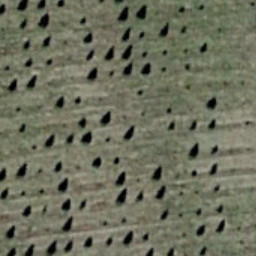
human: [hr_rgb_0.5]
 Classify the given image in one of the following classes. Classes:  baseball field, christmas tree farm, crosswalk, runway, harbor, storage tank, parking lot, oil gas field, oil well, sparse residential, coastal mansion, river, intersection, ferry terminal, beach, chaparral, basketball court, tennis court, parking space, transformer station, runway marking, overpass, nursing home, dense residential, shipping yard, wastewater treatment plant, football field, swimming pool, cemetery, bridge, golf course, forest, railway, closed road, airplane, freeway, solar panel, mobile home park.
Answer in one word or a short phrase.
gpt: christmas tree farm